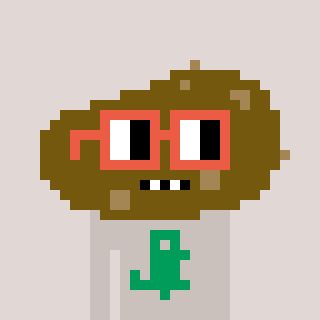
a pixel art character with square orange glasses, a potato-shaped head and a foggrey-colored body on a warm background